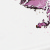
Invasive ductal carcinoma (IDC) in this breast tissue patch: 0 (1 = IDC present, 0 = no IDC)